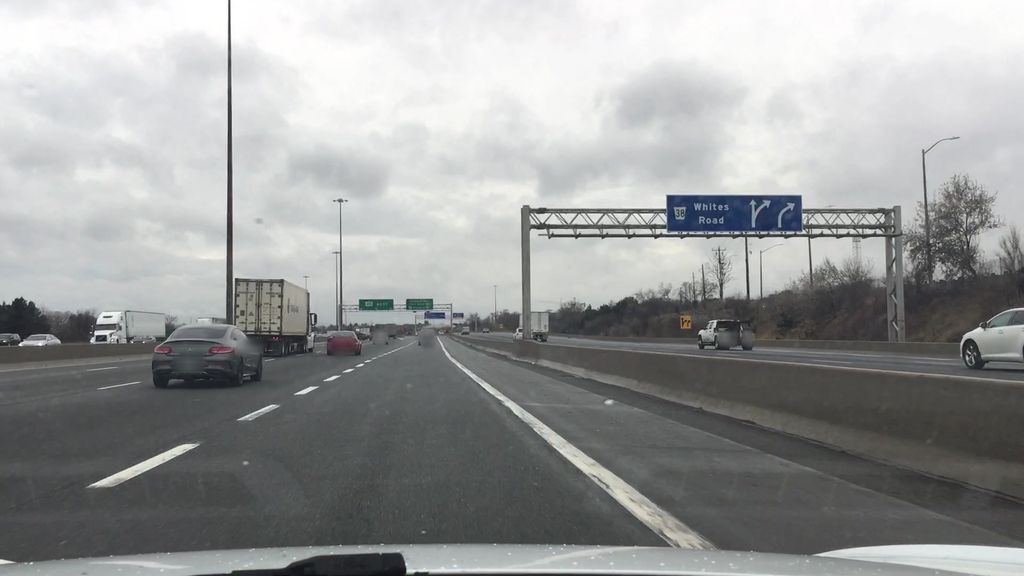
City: toronto